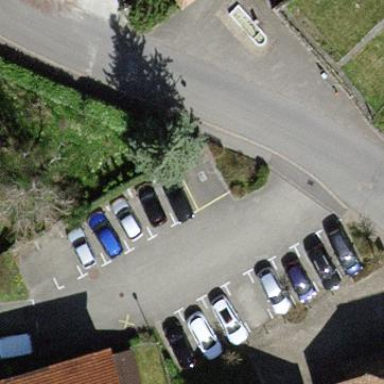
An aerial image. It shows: Parking area.